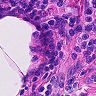
Metastatic tissue present: no